Field crop: maize
Growth stage: 2
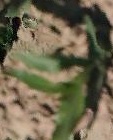
Species: maize